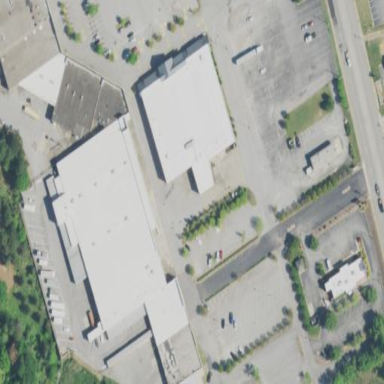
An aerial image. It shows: Retail building.